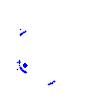
Particle: electron